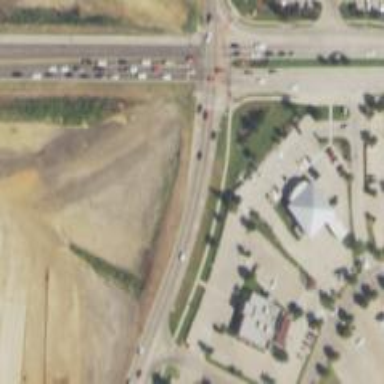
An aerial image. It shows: Secondary link road.